Question: I have a few Tables/Models and I want to show the content of the models in one view.
My Schema:

My Models:
Adress:
'''
var $name = "Adress";
public $belongsTo = array("Customer", "Country");
public $hasAndBelongsToMany = array(
'Contactperson' => array(
'className' => 'Contactperson'
)
);
'''
ContactPerson:
'''
var $name = "Contactperson";
public $hasAndBelongsToMany = array(
'Adress' => array(
'className' => 'Adress'
)
);
'''
Country:
'''
var $name = "Country";
public $hasMany = "Adress";
'''
Customer:
'''
var $name = "Customer";
public $hasMany = array(
'Adress' => array(
'className' => 'Adress',
'order' => array('Adress.mainadress DESC', 'Adress.created DESC')
)
);
'''
My CustomerController:
'''
$customer = $this->Customer->findByid($customerId);
$this->set('customer', $customer);
'''
The return value is the content of the customer and the adress table but I want to get the content of every table.
I want to get a array with the content from customers, addresses, contactpeople and countries.
Thanks for helping.
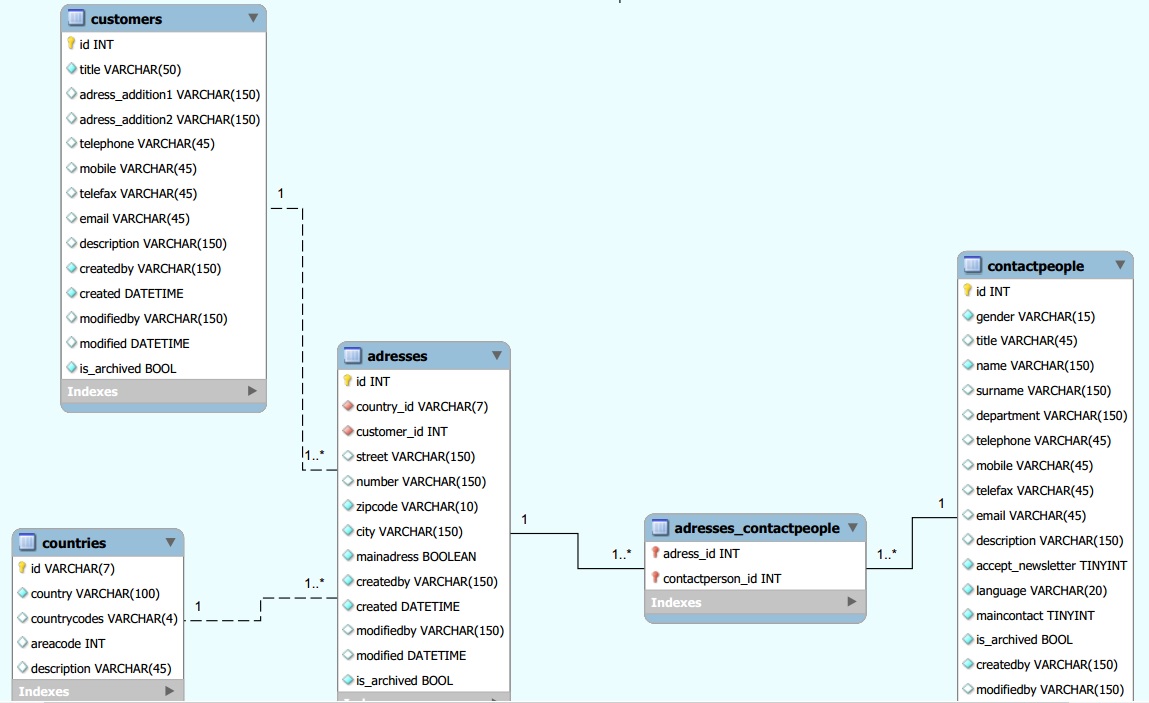
Answer: Once you setup and linking each table correctly (with foreign key and db design), then you can retrieve all the related field easily with CakePHP.
Read up on CakePHP containable.
<URL>
Recursive will also works, but higher recursive value can hurt your system if its getting too big.